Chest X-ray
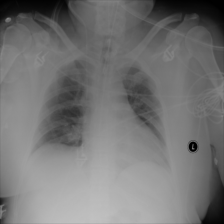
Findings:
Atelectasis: negative
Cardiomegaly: negative
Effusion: negative
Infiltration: negative
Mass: negative
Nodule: negative
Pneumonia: negative
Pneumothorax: negative
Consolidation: negative
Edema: negative
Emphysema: negative
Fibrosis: negative
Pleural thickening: negative
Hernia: negative